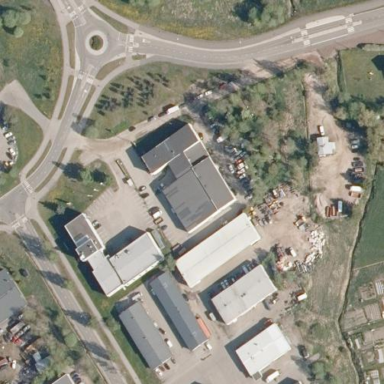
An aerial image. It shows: Commercial building with skillion roof shape.